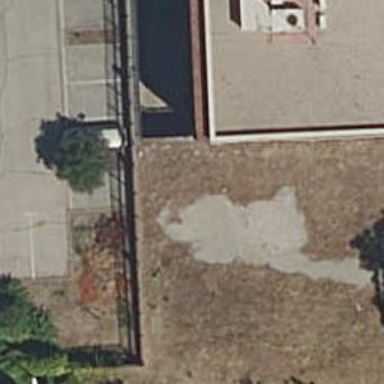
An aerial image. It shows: Retaining wall.